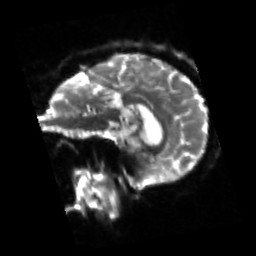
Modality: sbref
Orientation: sagittal
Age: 59
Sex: female
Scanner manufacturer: siemens
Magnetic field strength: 3 T
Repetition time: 4.71 s
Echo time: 0.0906 s